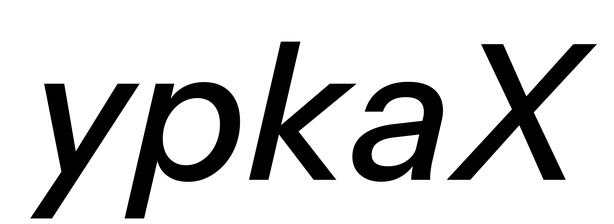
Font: InstrumentSans-Italic_Medium_Italic